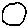
Label: moon